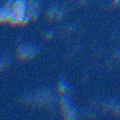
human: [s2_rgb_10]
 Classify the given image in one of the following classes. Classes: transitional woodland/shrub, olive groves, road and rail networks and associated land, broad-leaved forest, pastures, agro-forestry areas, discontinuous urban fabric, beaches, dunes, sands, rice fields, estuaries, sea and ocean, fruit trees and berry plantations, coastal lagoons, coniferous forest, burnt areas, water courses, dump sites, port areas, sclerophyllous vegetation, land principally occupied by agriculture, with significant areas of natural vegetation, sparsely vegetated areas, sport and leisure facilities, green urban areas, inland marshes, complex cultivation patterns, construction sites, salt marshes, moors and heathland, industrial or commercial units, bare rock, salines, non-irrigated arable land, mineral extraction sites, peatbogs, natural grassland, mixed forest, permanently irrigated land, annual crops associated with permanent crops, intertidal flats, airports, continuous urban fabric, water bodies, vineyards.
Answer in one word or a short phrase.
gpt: sea and ocean